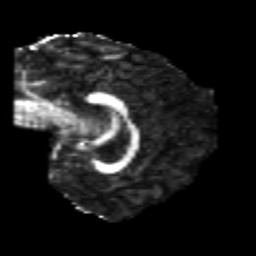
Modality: FA
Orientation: sagittal
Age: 25
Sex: female
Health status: healthy
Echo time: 0.074 s